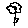
Label: flower